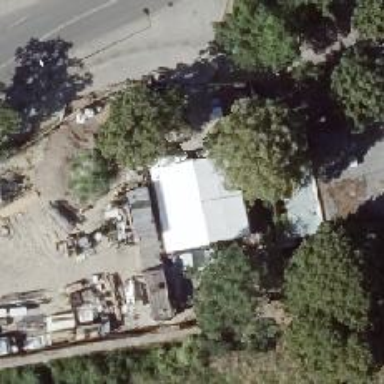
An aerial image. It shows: Nightclub.